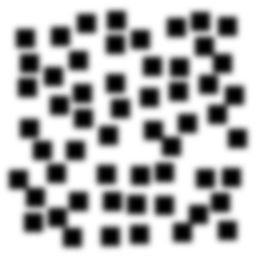
Squares: 56
Triangles: 0
Stars: 0
Total shapes: 56